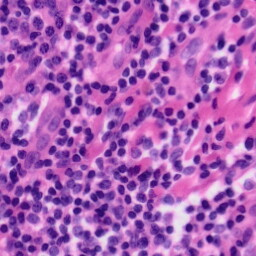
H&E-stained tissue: Tonsil